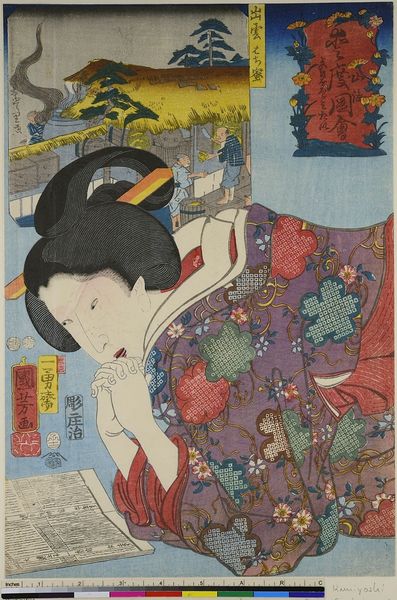
Titel: Der Honig aus der Provinz Izumo: Ich möchte für gute Tage beten, Blatt 33 aus der Serie: Glücksbringende Bilder von Bergen und dem Meer
Künstler: Utagawa Kuniyoshi
Standort: Hamburg
Institution: Museum für Kunst und Gewerbe Hamburg
Schlagwörter: frau, holzschnitt, lesen, druckgraphik, druckgrafik, tracht, zeit, farbholzschnitt, imker, kimono, honig, volkstracht, edo, reproduktionen, druckerzeugnisse, ukiyo, nishiki-e